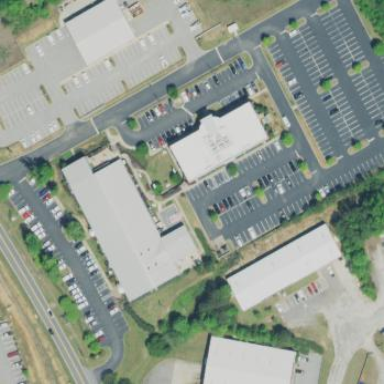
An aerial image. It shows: Commercial building.